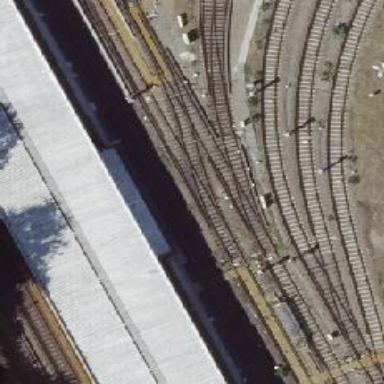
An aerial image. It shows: Yard serving electrified rail tracks with overhead electrification.